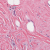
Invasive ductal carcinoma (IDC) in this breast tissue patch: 0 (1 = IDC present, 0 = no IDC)